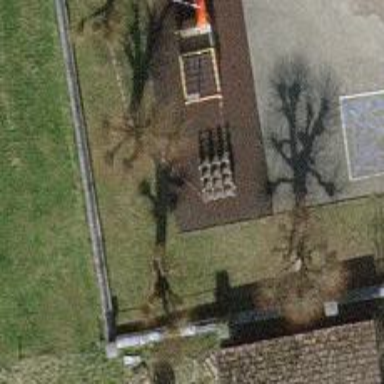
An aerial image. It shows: Playground with various play structures.